Question: I downloaded setup.exe, and then begin to install and it immediately crashes.
On win7 it worked fine. On XP it doesn't work.

Error text:
> Unable to install or run the
application. The application requires
that assemble stdole Version
7.0.3300.0 be installed in the Global Assembly Cache (GAC) first.
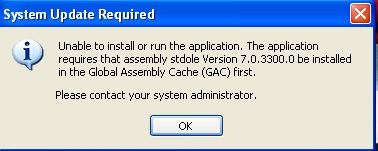
Answer: You'll need to include stdole.dll as a required file in your Publish settings in Visual Studio. Once you publish your app again, it should then include that file in your app when it's installed.
More info can be found <URL>.